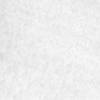
Label: no_change